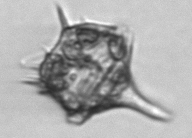
Label: Amylax